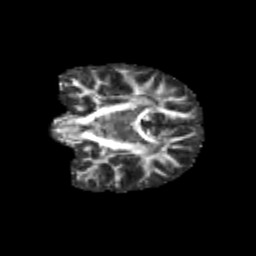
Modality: FA
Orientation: coronal
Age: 9
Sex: male
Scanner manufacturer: siemens
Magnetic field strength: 3 T
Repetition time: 3.8 s
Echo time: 0.07 s